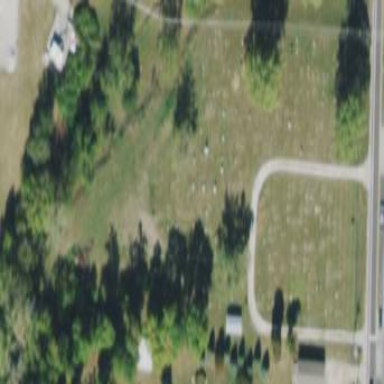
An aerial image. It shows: Cemetery.